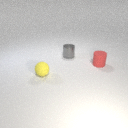
small red rubber cylinder to the right of small yellow rubber sphere